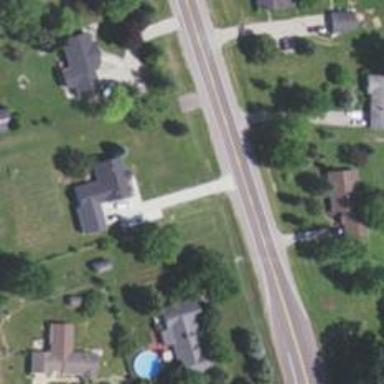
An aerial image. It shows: Driveway.